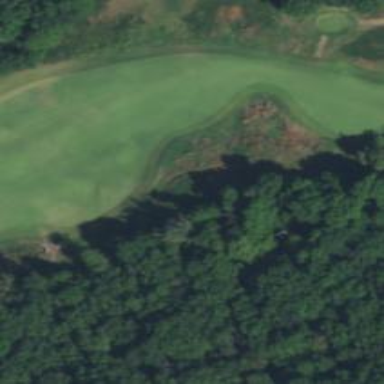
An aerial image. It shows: Path for both roads and golfers.